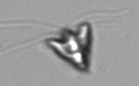
Label: Pyramimonas_longicauda